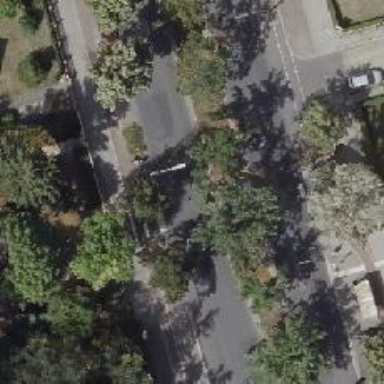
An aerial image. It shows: Uncontrolled crossing on footway with pedestrian island.